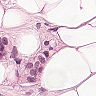
Metastatic tissue present: yes